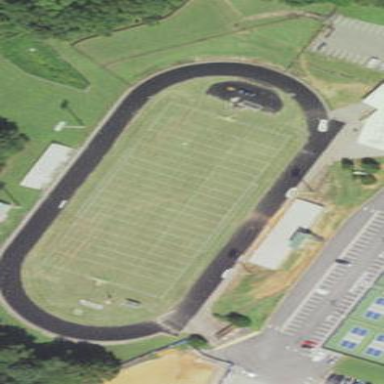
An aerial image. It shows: American football pitch.